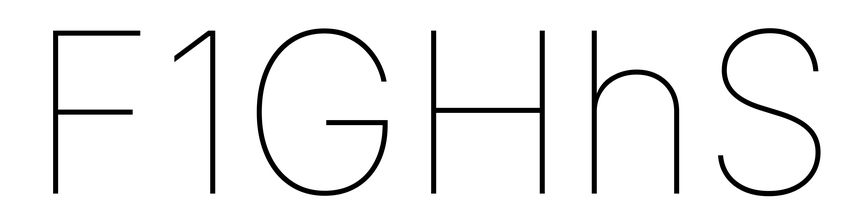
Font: Inter_Thin